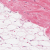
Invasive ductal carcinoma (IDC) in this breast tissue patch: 0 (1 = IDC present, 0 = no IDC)